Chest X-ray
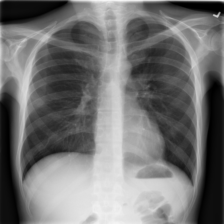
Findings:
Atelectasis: negative
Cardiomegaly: negative
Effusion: negative
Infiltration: negative
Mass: negative
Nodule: negative
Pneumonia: negative
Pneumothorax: negative
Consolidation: negative
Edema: negative
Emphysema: negative
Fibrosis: negative
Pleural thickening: negative
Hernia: negative